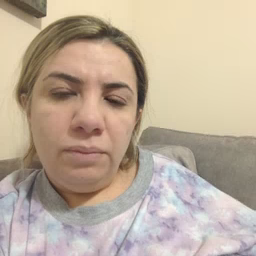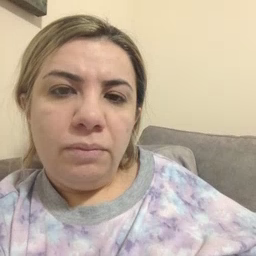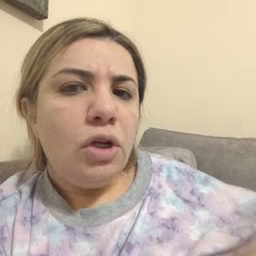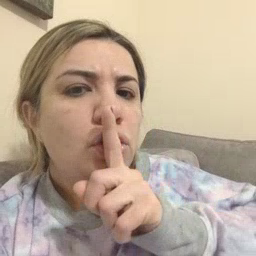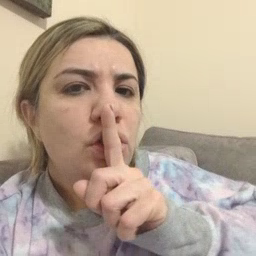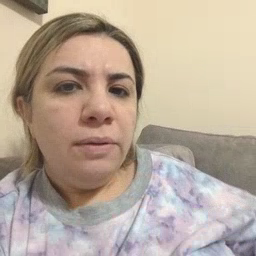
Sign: shhh